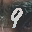
Label: 9